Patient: sex F, age 55
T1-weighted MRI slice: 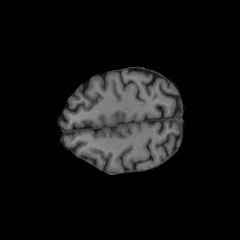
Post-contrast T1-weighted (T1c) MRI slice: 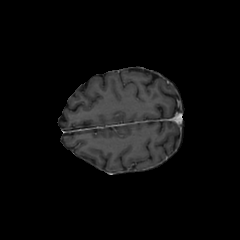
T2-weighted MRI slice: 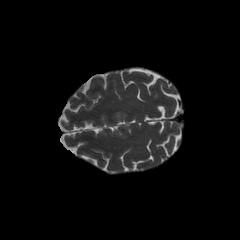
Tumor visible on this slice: no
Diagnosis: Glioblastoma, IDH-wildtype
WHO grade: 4